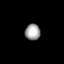
Tissue: lung
Cell type: Others
Senescence score: 0.1818
Nuclear area (px): 240
Mean DAPI intensity: 162.917